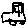
Label: car